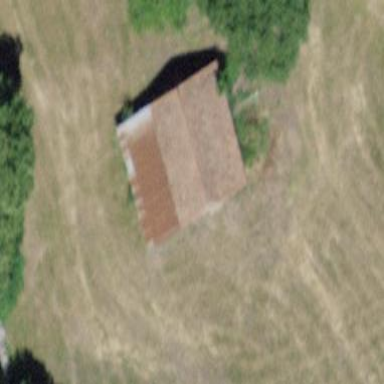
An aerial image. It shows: Barn.